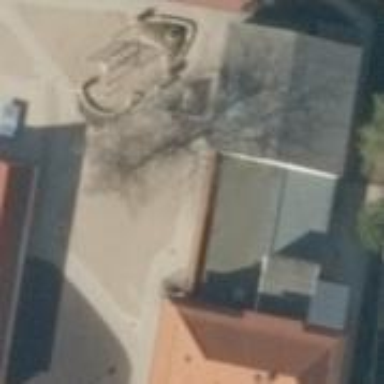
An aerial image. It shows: Kindergarten building.